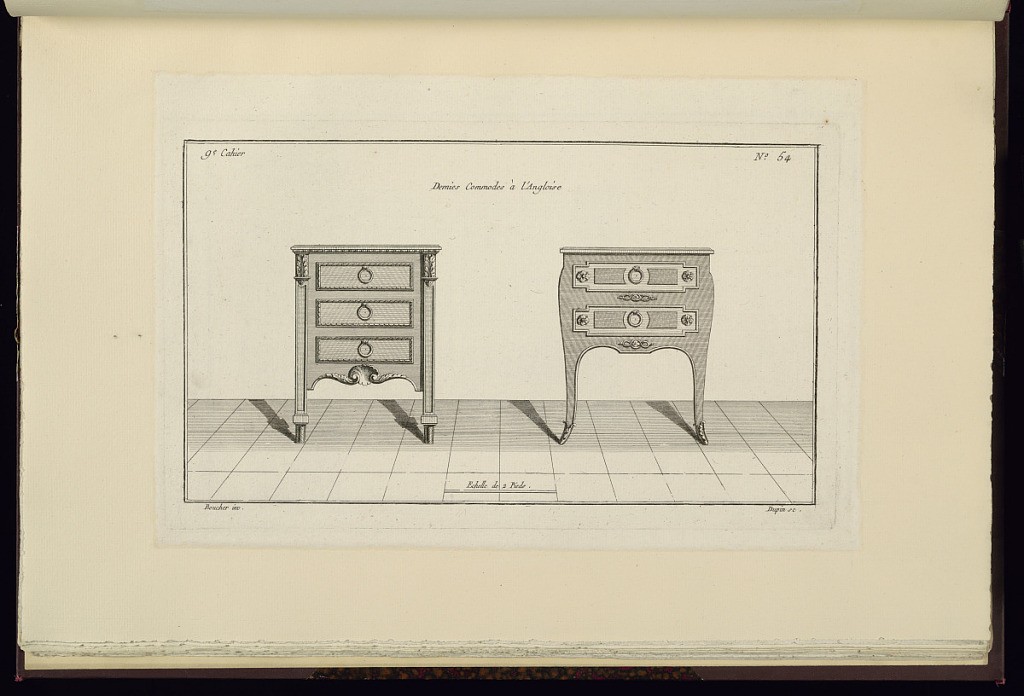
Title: Demies Commodes à l'Angloise
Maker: Juste-François Boucher, French, 1736 – 1782
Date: ca. 1775
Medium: Engraving on off white laid paper
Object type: Print
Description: Design for two small dressers. The left dresser has three drawers with ring handles, and ornament motifs including lamb tongue, eggs and dart, acanthus leaves, and scallop shell. The right dresser has curved legs and rosettes. The plate is signed.